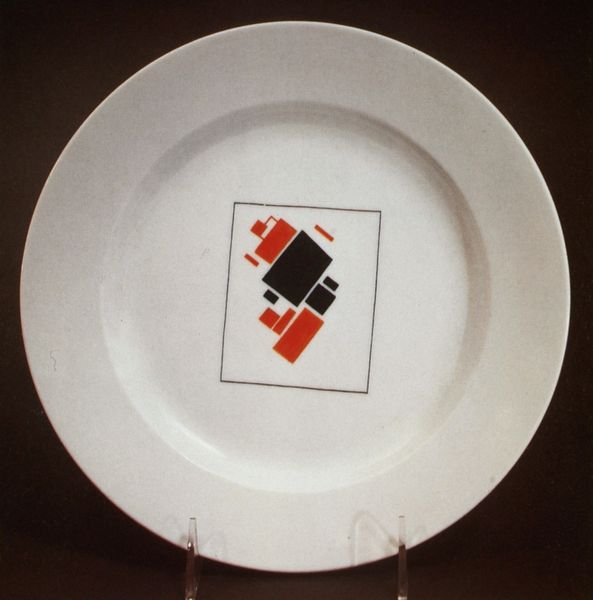
Titel: Teller mit suprematistischem Dekor
Künstler: Kasimir Malewitsch
Institution: Gilman Paper Company Collection
Schlagwörter: weiß, schwarz, rot, muster, rahmen, teller, spiegel, rund, keramik, fahne, moderne, russland, abstrakt, flächen, weis, dekor, platte, rechtecke, porzellan, rechteck, geschirr, quadrate, geometrisch, dreiecke, glasur, quadrat, viereck, vierecke, art deko, russisch, blöcke, kamera, malewitsch, suprematismus, abstract, suprmatismus